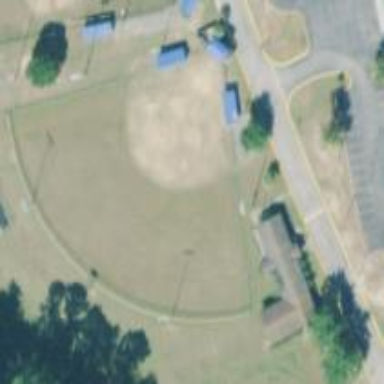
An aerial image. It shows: Baseball pitch for leisure land.